Question: I am stuck when using endAt() in Firebase RealtimeDatabase.Some incorrect values appear in my results. Here is my code:
'''
resuftObj = await messagesRef
.child("test")
.orderByChild("country")
.endAt("ja", "9")
.limitToLast(4)
.once("value");
'''
Here my example data or view:
|-test:
|---1:{
"country" : "us",
"id" : 1
},
|---2:{
"country" : "ja",
"id" : 2
},
|---3:{
"country" : "ca",
"id" : 3
},
|---4:{
"country" : "uk",
"id" : 4
},
|---5:{
"country" : "us",
"id" : 5
},
|---6:{
"country" : "ca",
"id" : 6
},
|---7:{
"country" : "uk",
"id" : 7
},
|---8:{
"country" : "ja",
"id" : 8
},
|---9:{
"country" : "us",
"id" : 9
}

I would expect returned objects with "country" = "ja." But I see two values 3 and 6 ("country" = "ca"). My thinking is that when it reaches id= 2, my Query finds no more results so re-search from the end (id=9). How to prevent this?
Result:
'''
{
"2": {
"country": "ja",
"id": 2
},
"3": {
"country": "ca",
"id": 3
},
"6": {
"country": "ca",
"id": 6
},
"8": {
"country": "ja",
"id": 8
}
}
'''
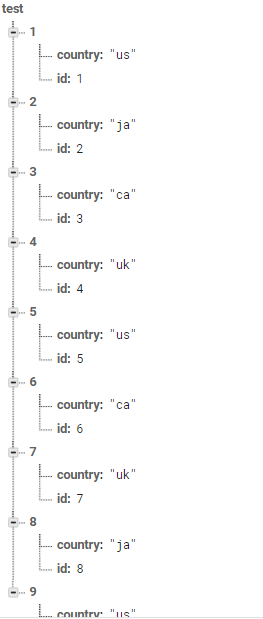
Answer: To further limit the results to only those with 'country' equal to 'ja', you must also specify 'startAt("ja")':
'''
ref.orderByChild("country")
.startAt("ja")
.endAt("ja", "9")
.limitToLast(4)
'''
Also see my repro here: <URL>
: it is easier to see why you're getting the 'ca' results of you print the results in the right order (which I didn't do initially):
'''
ref.orderByChild("country")
.endAt("ja", "8")
.limitToLast(4)
.once("value", function(snapshot) {
snapshot.forEach(function(child) {
console.log(child.val());
})
});
'''
Gives this output:
> { "country" : "ca", "id" : 3 }{ "country" : "ca", "id" : 6 }{ "country" : "ja", "id" : 2 }{ "country" : "ja", "id" : 8 }
With that it makes a lot more sense: the child nodes are ordered on 'country' and this is the last 4 nodes before the one you told it to 'endAt()'.
The output in your question comes from logging 'snapshot.val()', which gives you the results without the order you requested (since keys in JSON are unordered by definition).